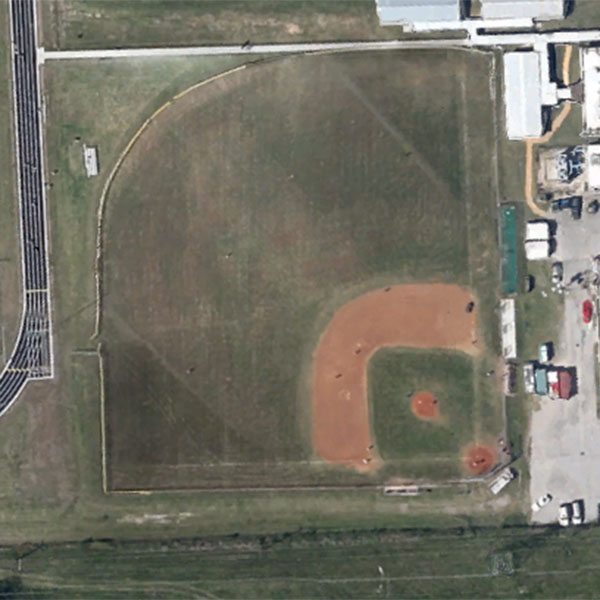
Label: BaseballField